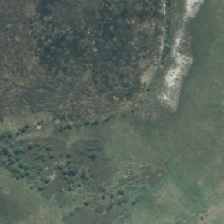
Land cover: herbaceous_freshwater_vege